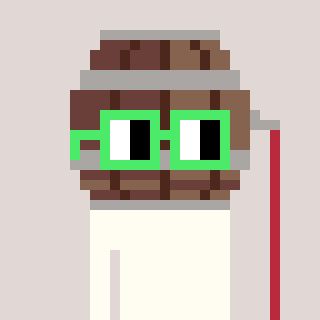
a pixel art character with square light green glasses, a wine barrel-shaped head and a orange-colored body on a warm background